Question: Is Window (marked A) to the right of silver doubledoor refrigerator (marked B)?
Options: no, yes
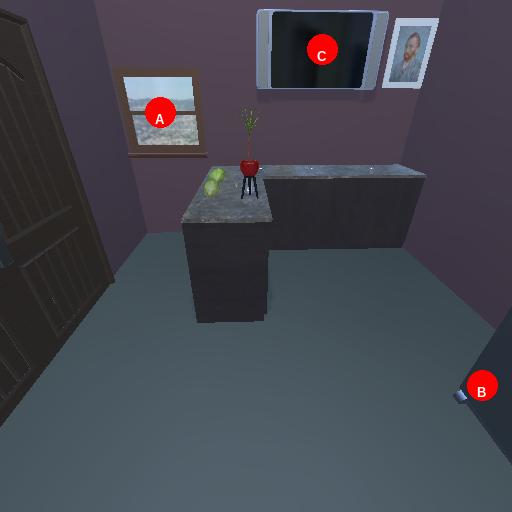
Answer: no